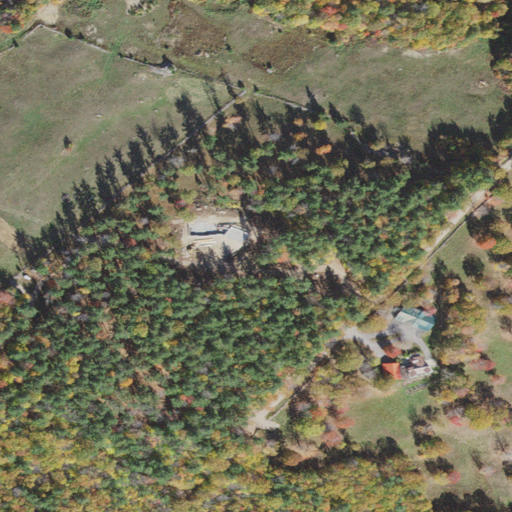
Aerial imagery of mountain in New Hampshire named Copp Hill containing evergreen forest, shrub, mixed forest, open development, grassland, pasture, low intensity development, and deciduous forest